Question: I am preparing a website manual for my client. My website is responsive and working fine. However, in my manual I want to include screen shots.
Where do I get online tool that will render me a snapshot containing at least 3 devices showing website responsiveness? I am talking of something like this:

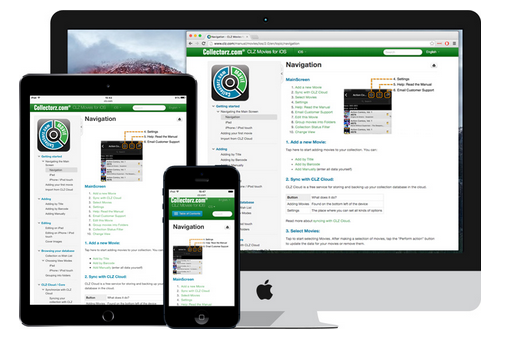
Answer: As per your question requirement, your best matching solution is <URL>
you can view my example. This what i created for my website <URL>